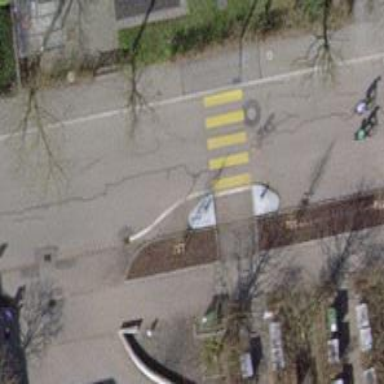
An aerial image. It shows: Zebra crossing on the road.